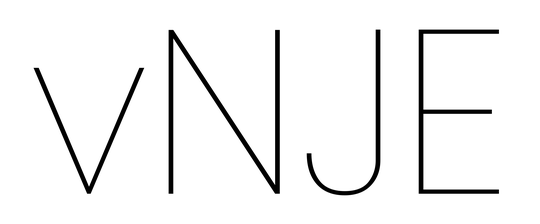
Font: Poppins-Thin